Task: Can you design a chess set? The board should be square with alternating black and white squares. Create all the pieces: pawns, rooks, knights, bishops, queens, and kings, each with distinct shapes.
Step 3084:
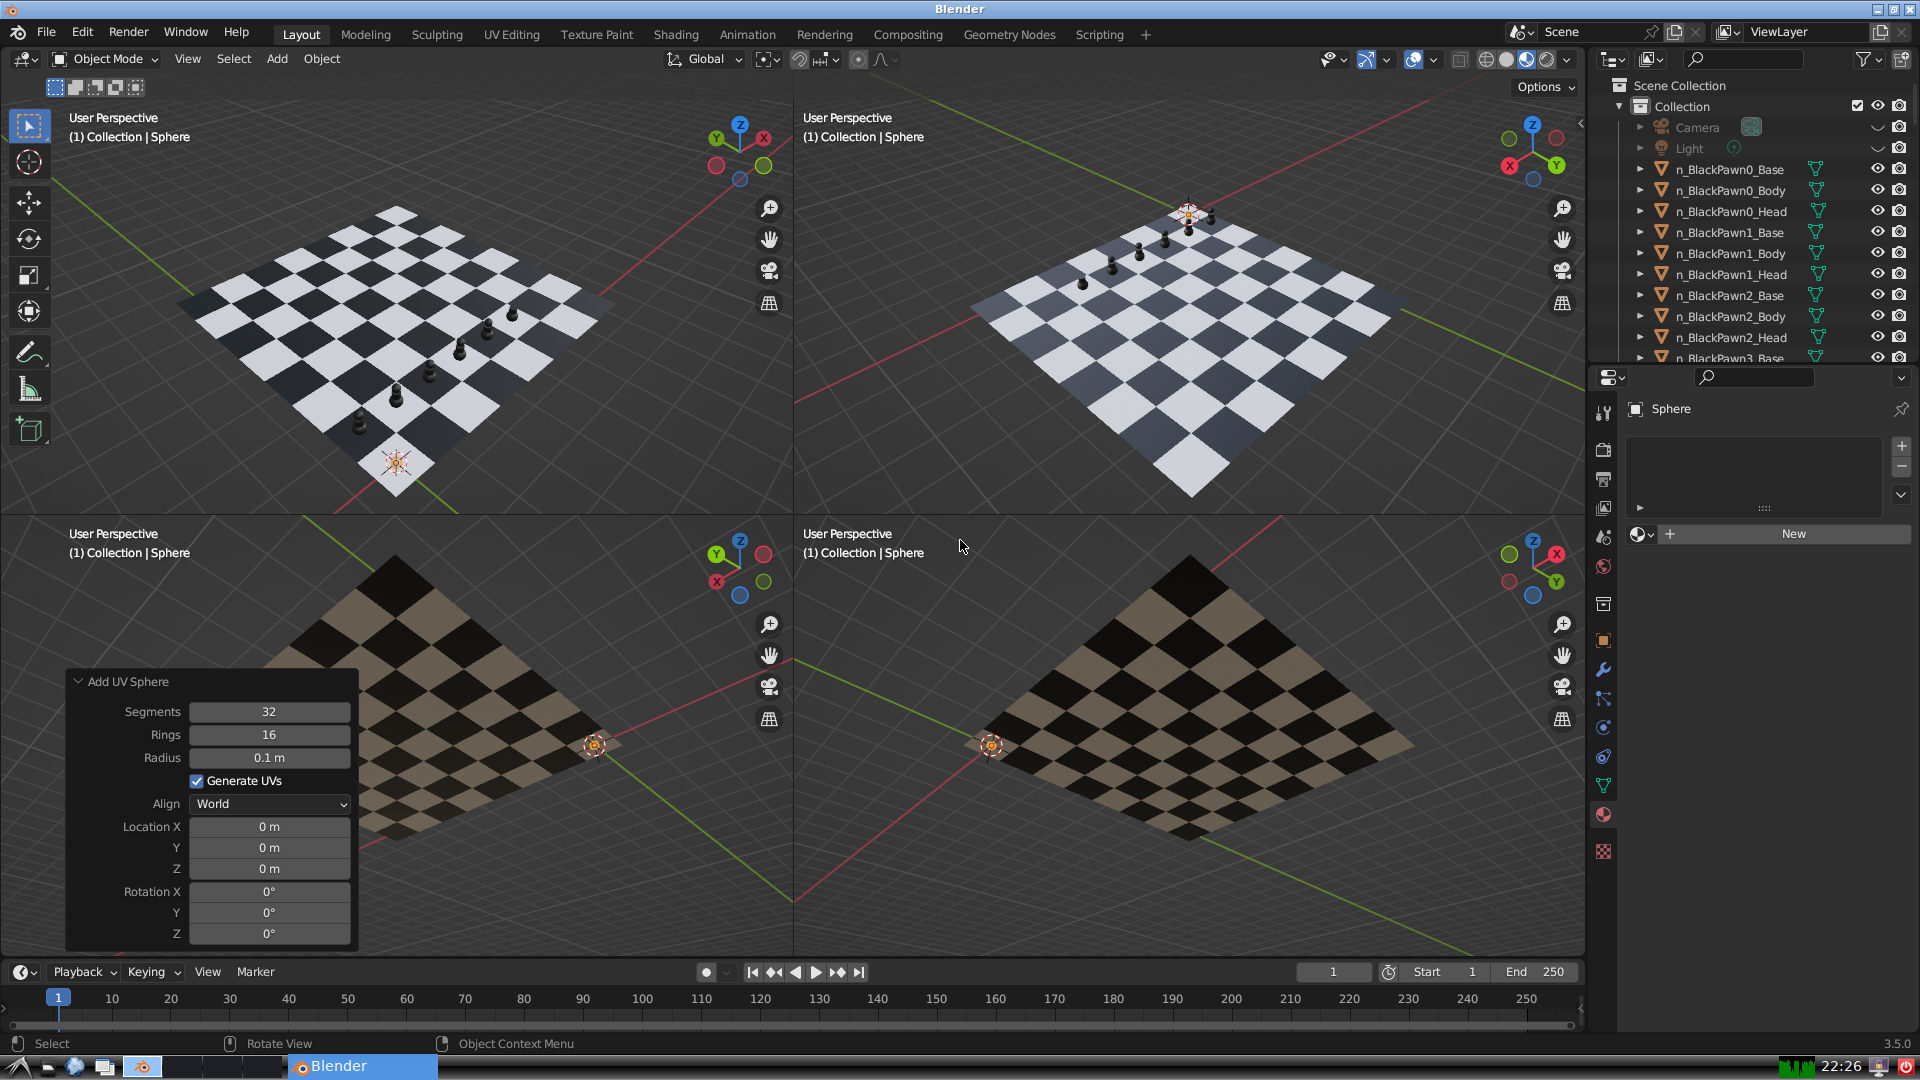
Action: {"key_press": ['Ctrl, Home']}